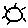
Label: sun